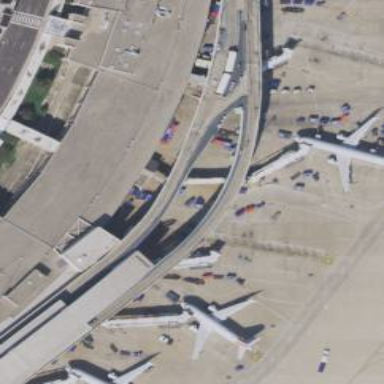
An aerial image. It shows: Airport gate.